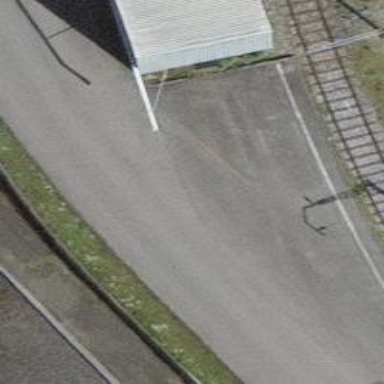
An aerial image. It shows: Turning circle on the road.